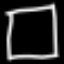
Label: square